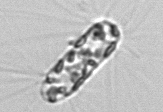
Label: Corethron_hystrix